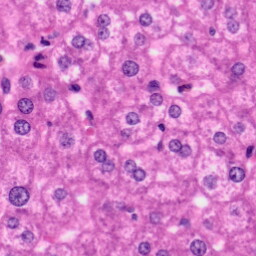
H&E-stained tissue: Liver